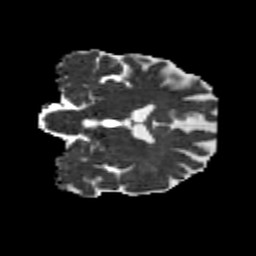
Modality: MD
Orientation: coronal
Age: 50
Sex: male
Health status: healthy
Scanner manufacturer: siemens
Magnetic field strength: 3 T
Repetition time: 10.8 s
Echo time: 0.082 s